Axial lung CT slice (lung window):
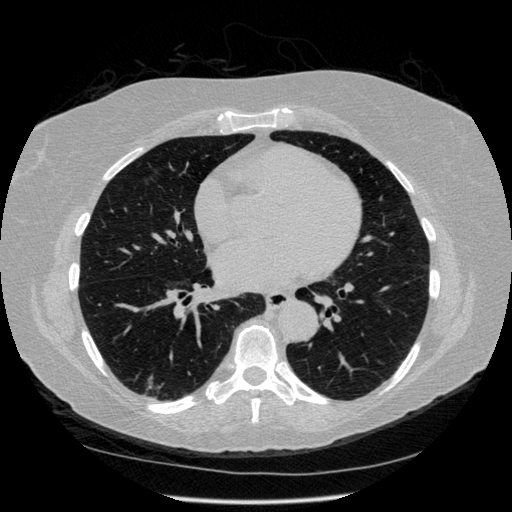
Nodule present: no